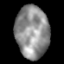
Tissue: lung
Cell type: Epithelial cells
Senescence score: 0.2178
Nuclear area (px): 1708
Mean DAPI intensity: 142.081